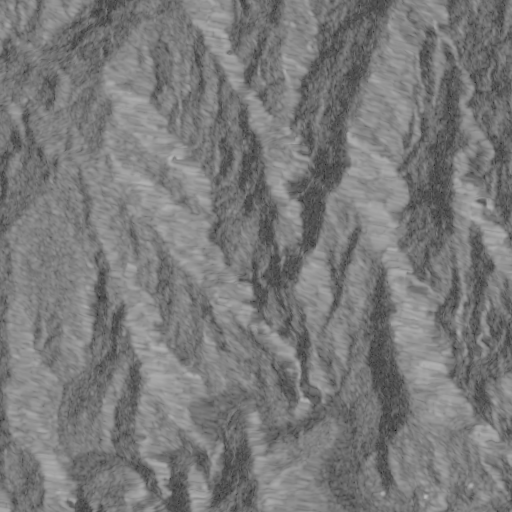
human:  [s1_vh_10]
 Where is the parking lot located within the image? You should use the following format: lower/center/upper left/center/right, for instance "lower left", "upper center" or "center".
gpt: The parking lot is located in the lower right of the image.
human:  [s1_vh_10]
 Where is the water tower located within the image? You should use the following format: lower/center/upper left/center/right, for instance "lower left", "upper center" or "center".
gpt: The water tower is located in the upper left of the image.
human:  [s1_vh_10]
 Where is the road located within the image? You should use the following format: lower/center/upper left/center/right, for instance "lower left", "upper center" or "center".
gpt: There is no road in the image.

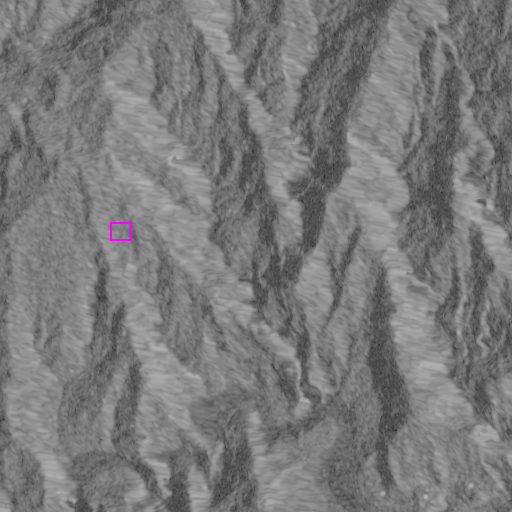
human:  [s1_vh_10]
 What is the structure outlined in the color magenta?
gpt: The structure outlined in magenta is a crop field.
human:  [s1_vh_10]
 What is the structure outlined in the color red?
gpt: There is no red outline.